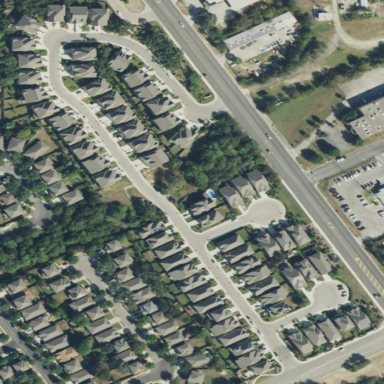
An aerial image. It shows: Residential area.